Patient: sex M, age 78
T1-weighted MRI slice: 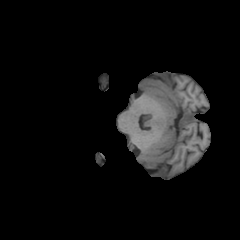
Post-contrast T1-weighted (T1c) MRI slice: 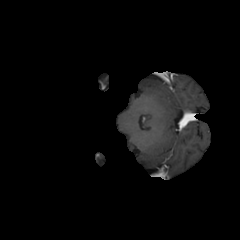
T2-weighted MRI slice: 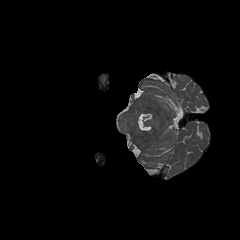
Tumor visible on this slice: no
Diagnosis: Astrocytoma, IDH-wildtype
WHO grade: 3